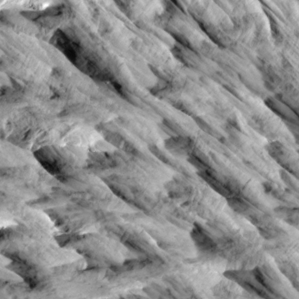
Label: non_frost